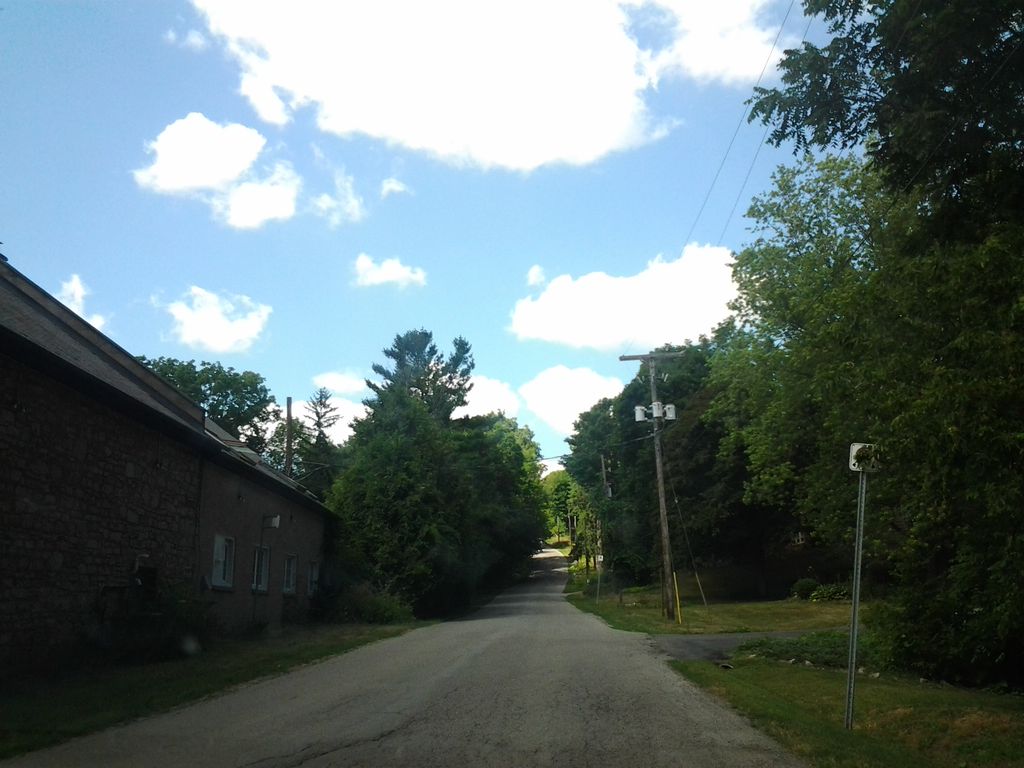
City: hamilton